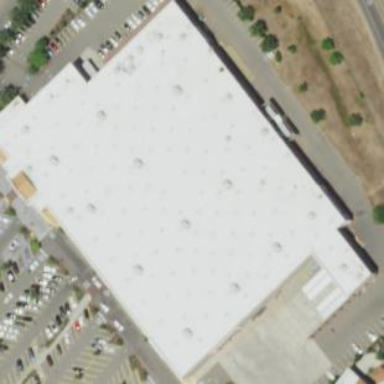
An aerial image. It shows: Wholesale shop located inside building.